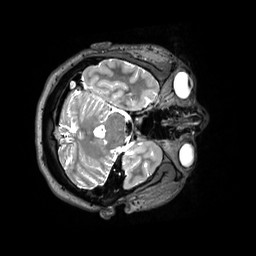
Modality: T2w
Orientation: axial
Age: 21
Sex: female
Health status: healthy
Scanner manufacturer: siemens
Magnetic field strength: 3 T
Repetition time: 3.2 s
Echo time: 0.412 s